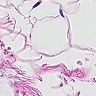
Metastatic tissue present: no